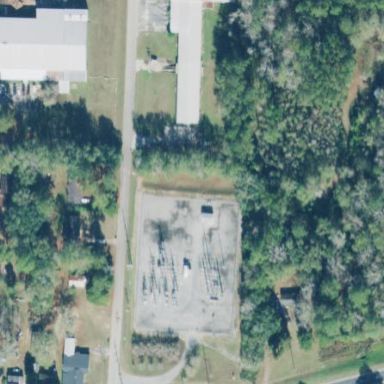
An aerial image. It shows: Fence surrounds transmission level power substation.